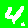
Digit: 4